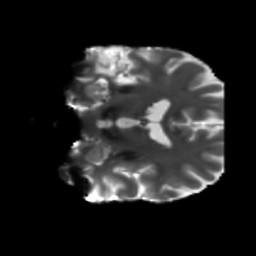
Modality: T2w
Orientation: coronal
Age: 63
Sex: male
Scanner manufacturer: siemens
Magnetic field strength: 3 T
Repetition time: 5.25 s
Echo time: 0.08 s